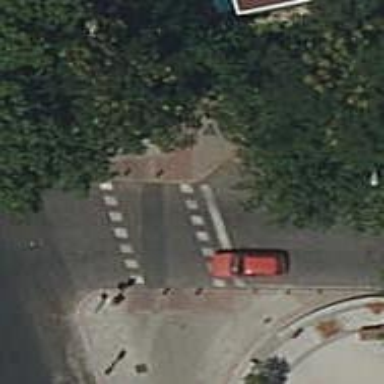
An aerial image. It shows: Crossing with traffic signals.